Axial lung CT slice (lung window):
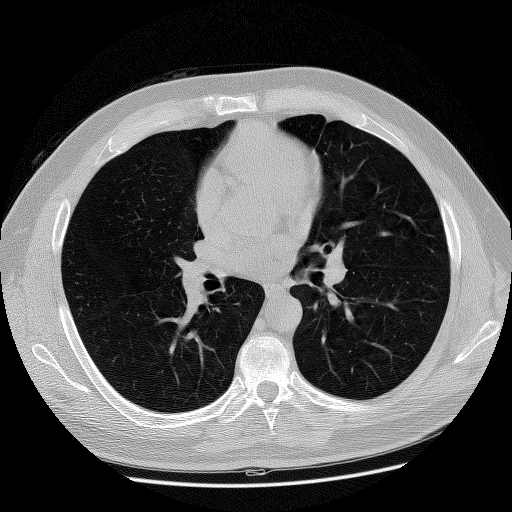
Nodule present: no